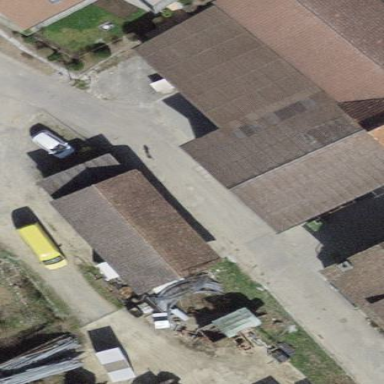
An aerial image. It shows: Barn.